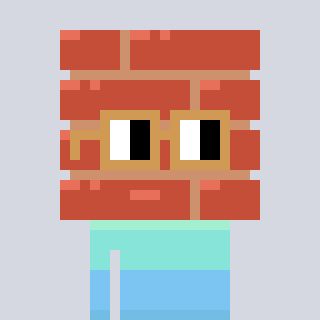
a pixel art character with square brown glasses, a wall-shaped head and a slimegreen-colored body on a cool background